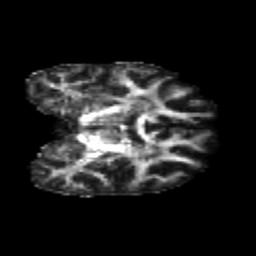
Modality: FA
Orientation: coronal
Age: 24
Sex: male
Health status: healthy
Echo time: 0.074 s